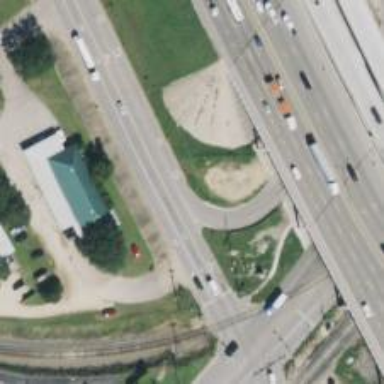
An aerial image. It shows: Secondary road with frontage road.